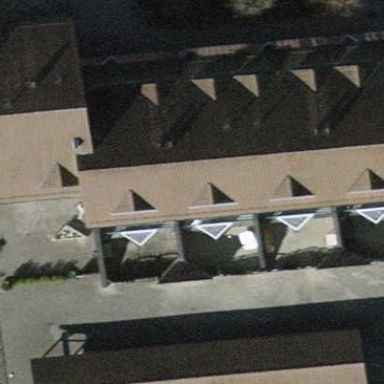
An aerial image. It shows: Supermarket building.